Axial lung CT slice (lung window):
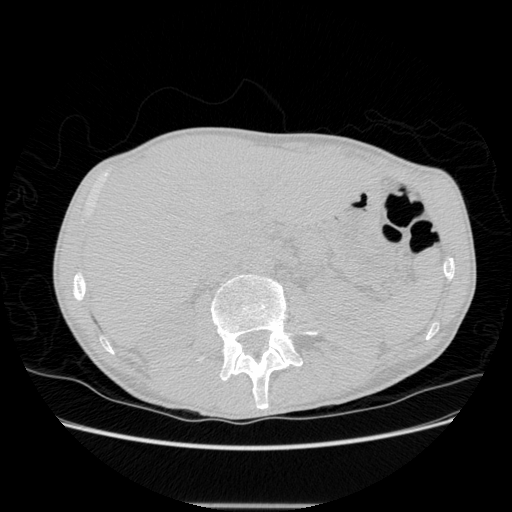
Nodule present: no